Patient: sex M, age 66
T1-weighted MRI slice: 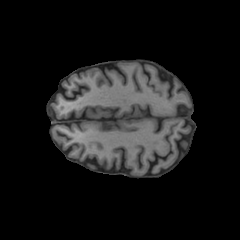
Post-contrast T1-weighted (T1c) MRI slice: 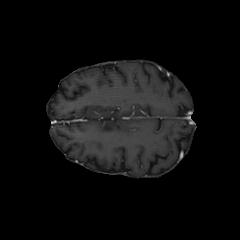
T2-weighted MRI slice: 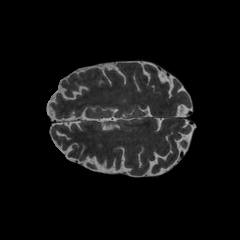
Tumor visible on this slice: no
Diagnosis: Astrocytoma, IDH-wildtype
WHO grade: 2